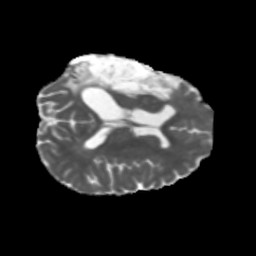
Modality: MD
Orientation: axial
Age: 27
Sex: female
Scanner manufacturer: siemens
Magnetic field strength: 3 T
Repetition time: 5.47 s
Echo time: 0.0854 s